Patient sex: M
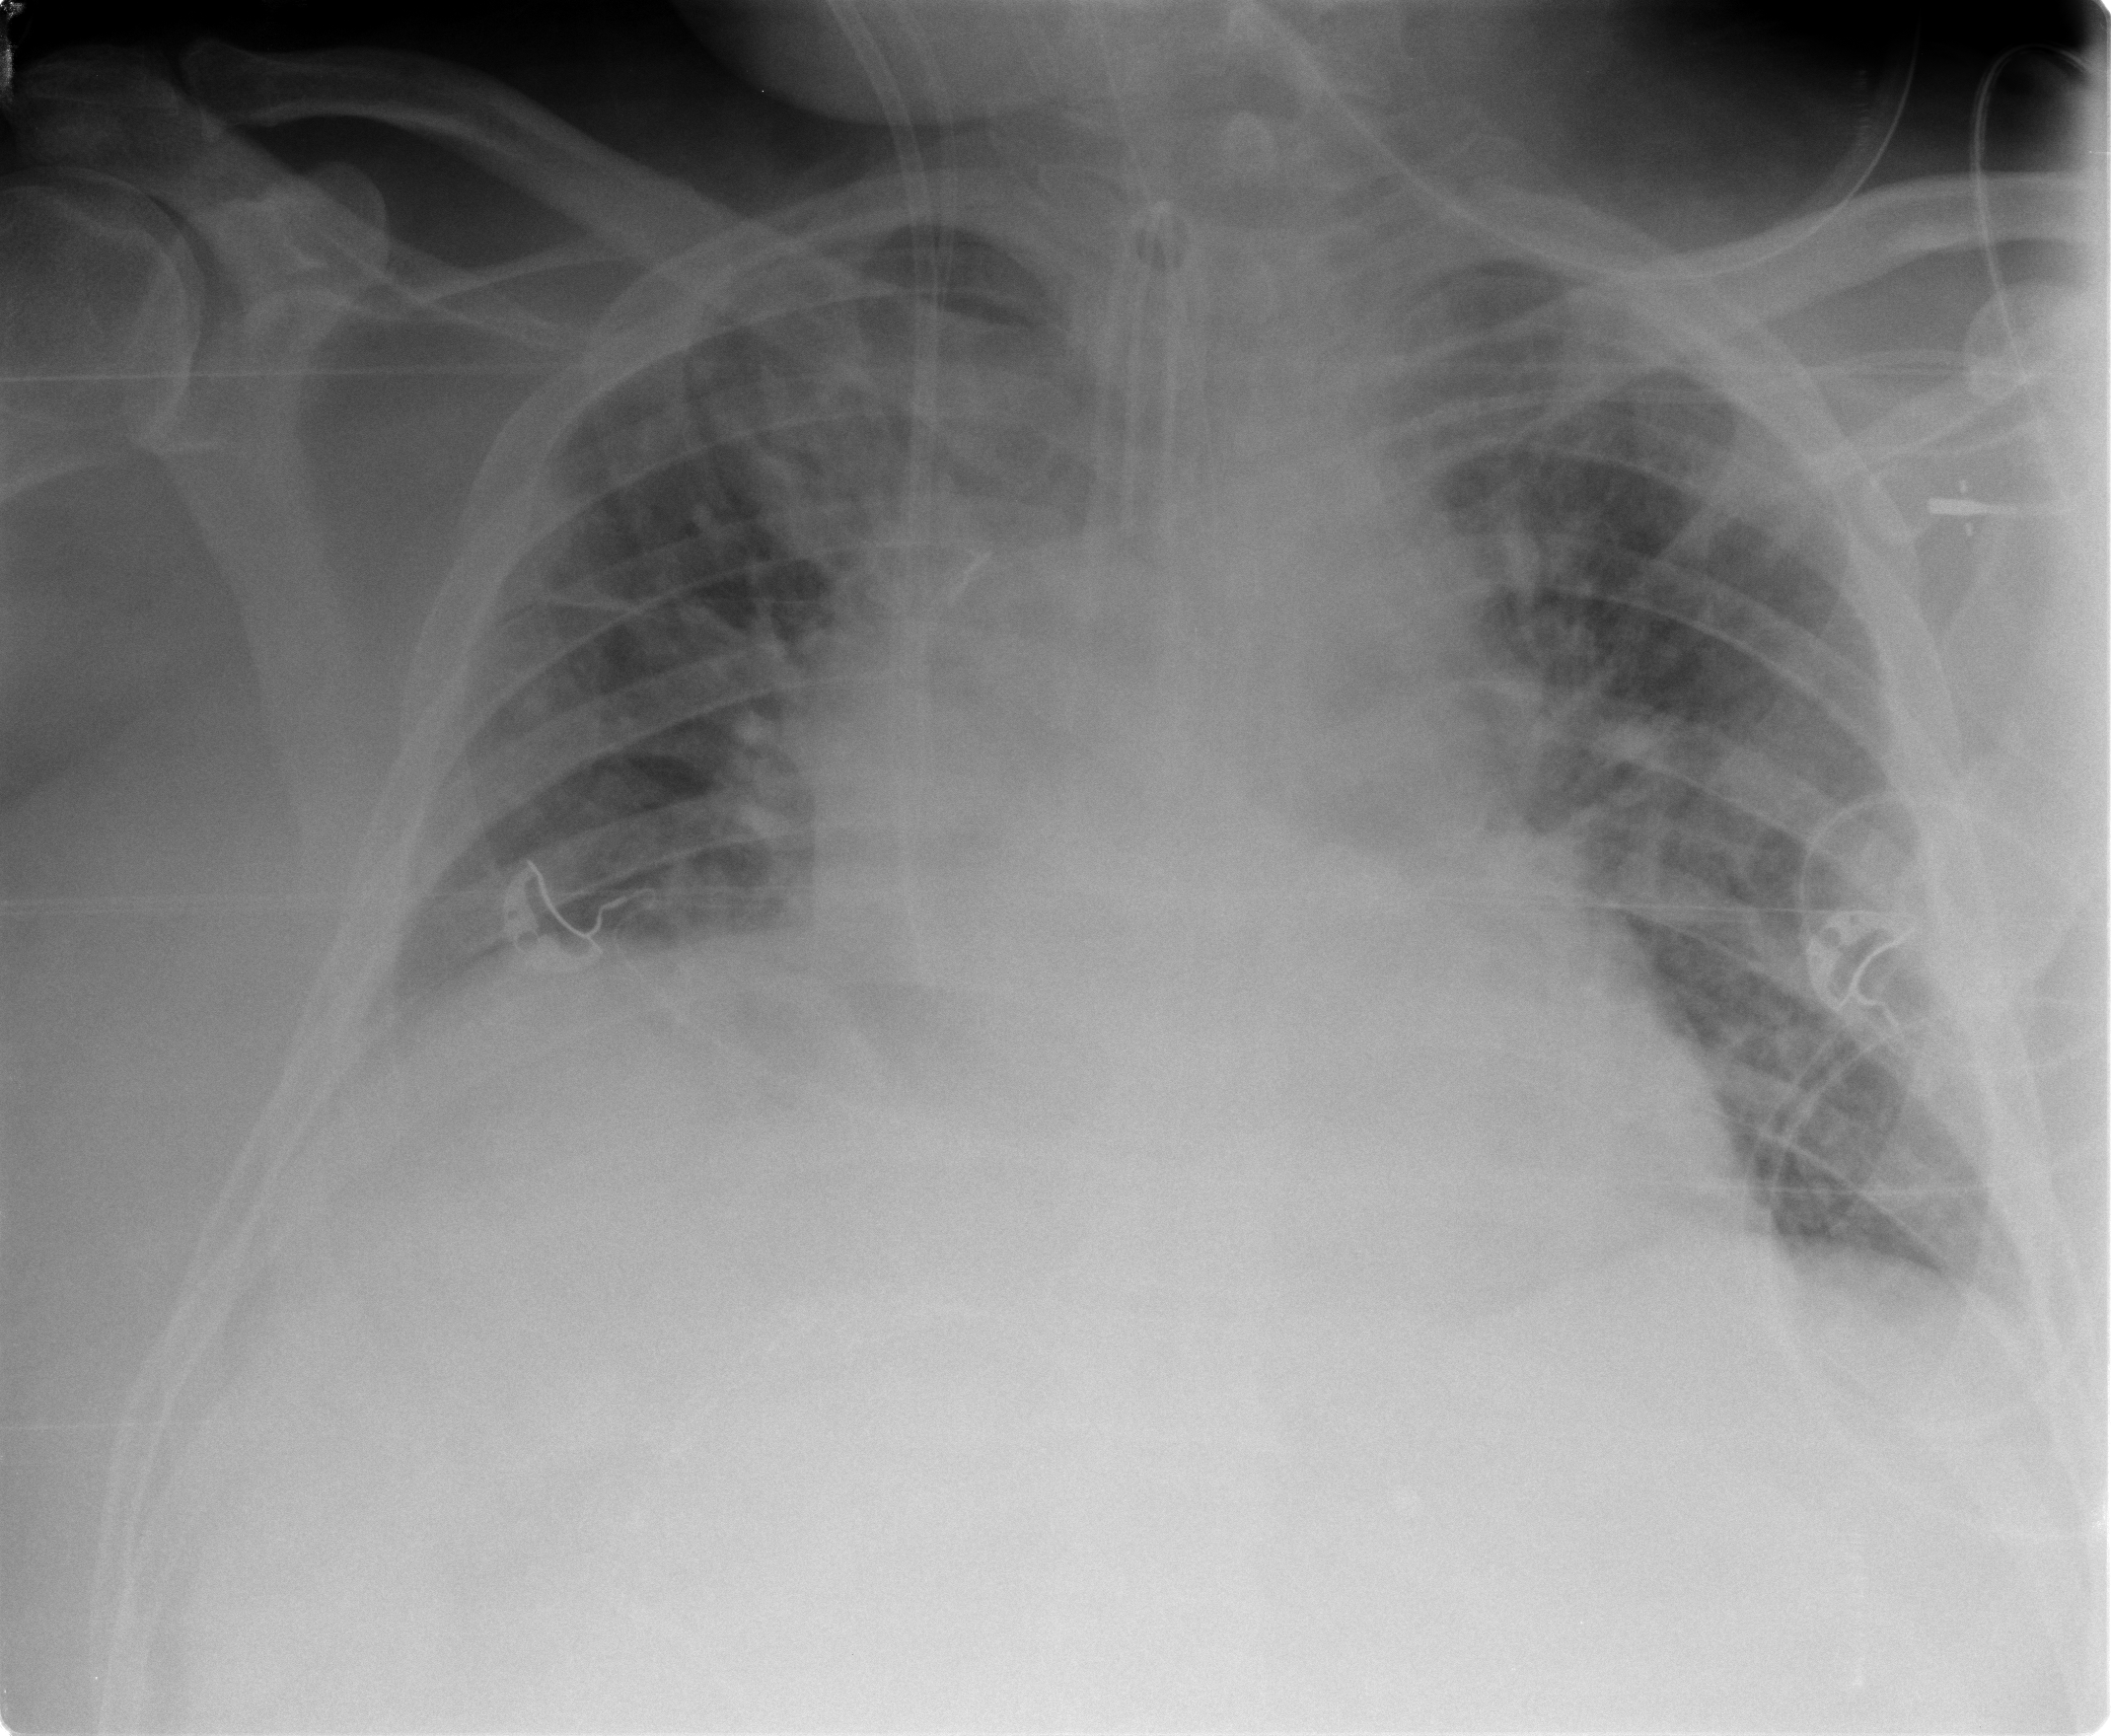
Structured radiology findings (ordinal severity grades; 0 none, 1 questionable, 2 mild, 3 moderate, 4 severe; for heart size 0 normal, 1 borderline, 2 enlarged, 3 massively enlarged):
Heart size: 2
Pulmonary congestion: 3
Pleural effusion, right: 2
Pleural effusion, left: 0
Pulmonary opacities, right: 0
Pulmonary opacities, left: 0
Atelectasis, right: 2
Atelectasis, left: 0